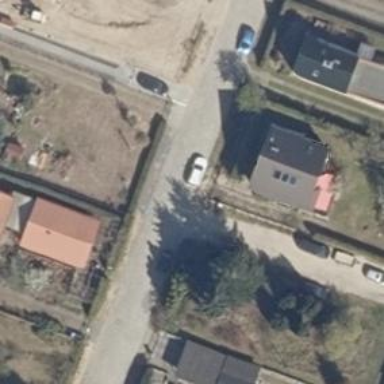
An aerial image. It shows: Residential road.